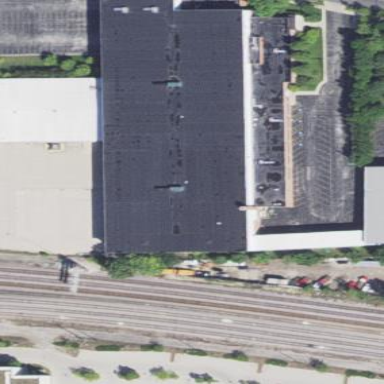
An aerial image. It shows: Industrial building.